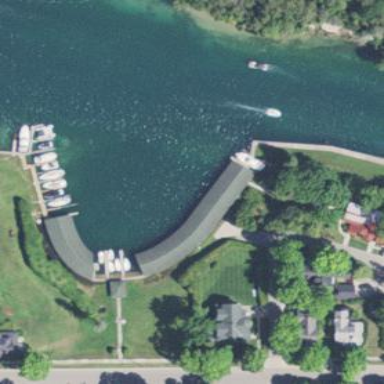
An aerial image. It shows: Boathouse.